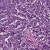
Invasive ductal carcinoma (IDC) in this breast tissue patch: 1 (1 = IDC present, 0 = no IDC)